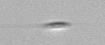
Label: Cylindrotheca_morphotype1